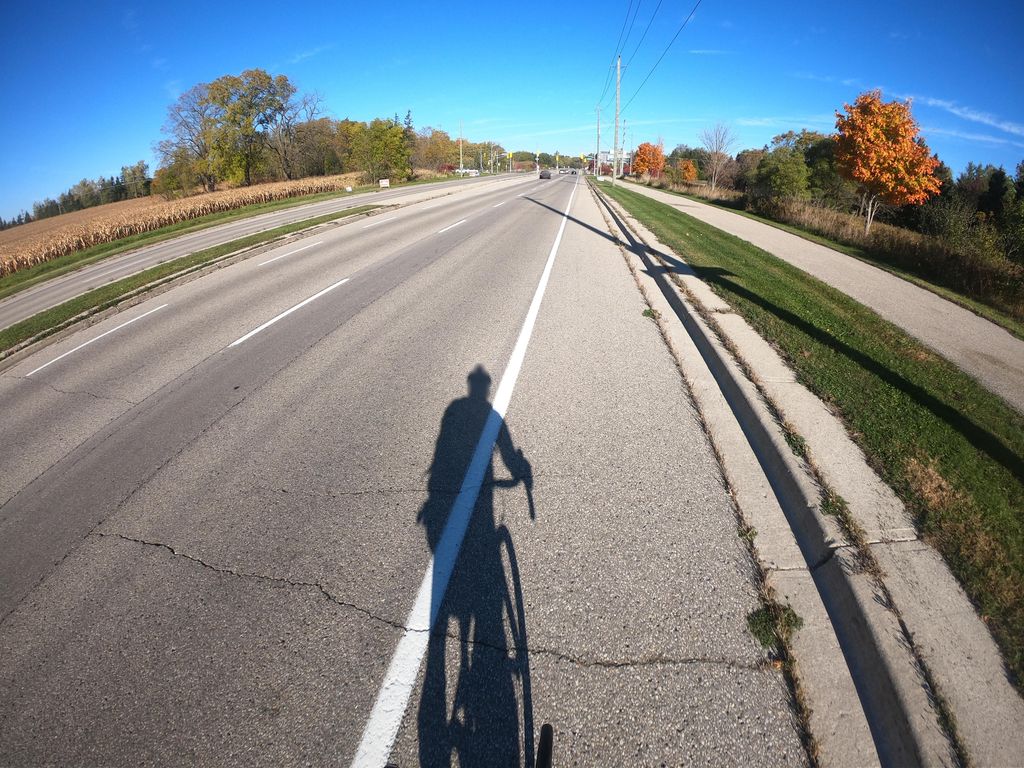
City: kitchener-waterloo